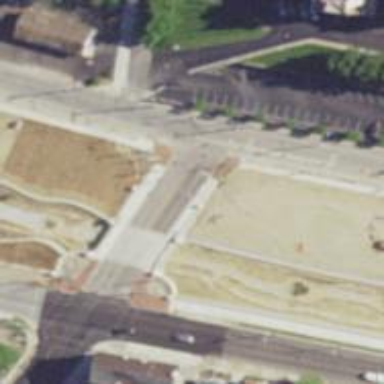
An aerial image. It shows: Crossing road.